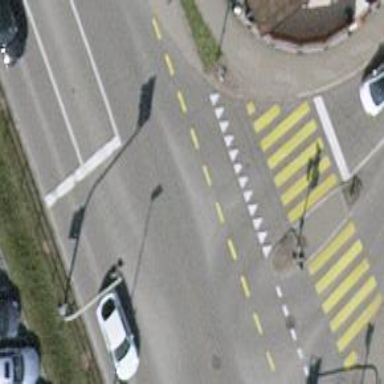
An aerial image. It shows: Road with traffic signals.